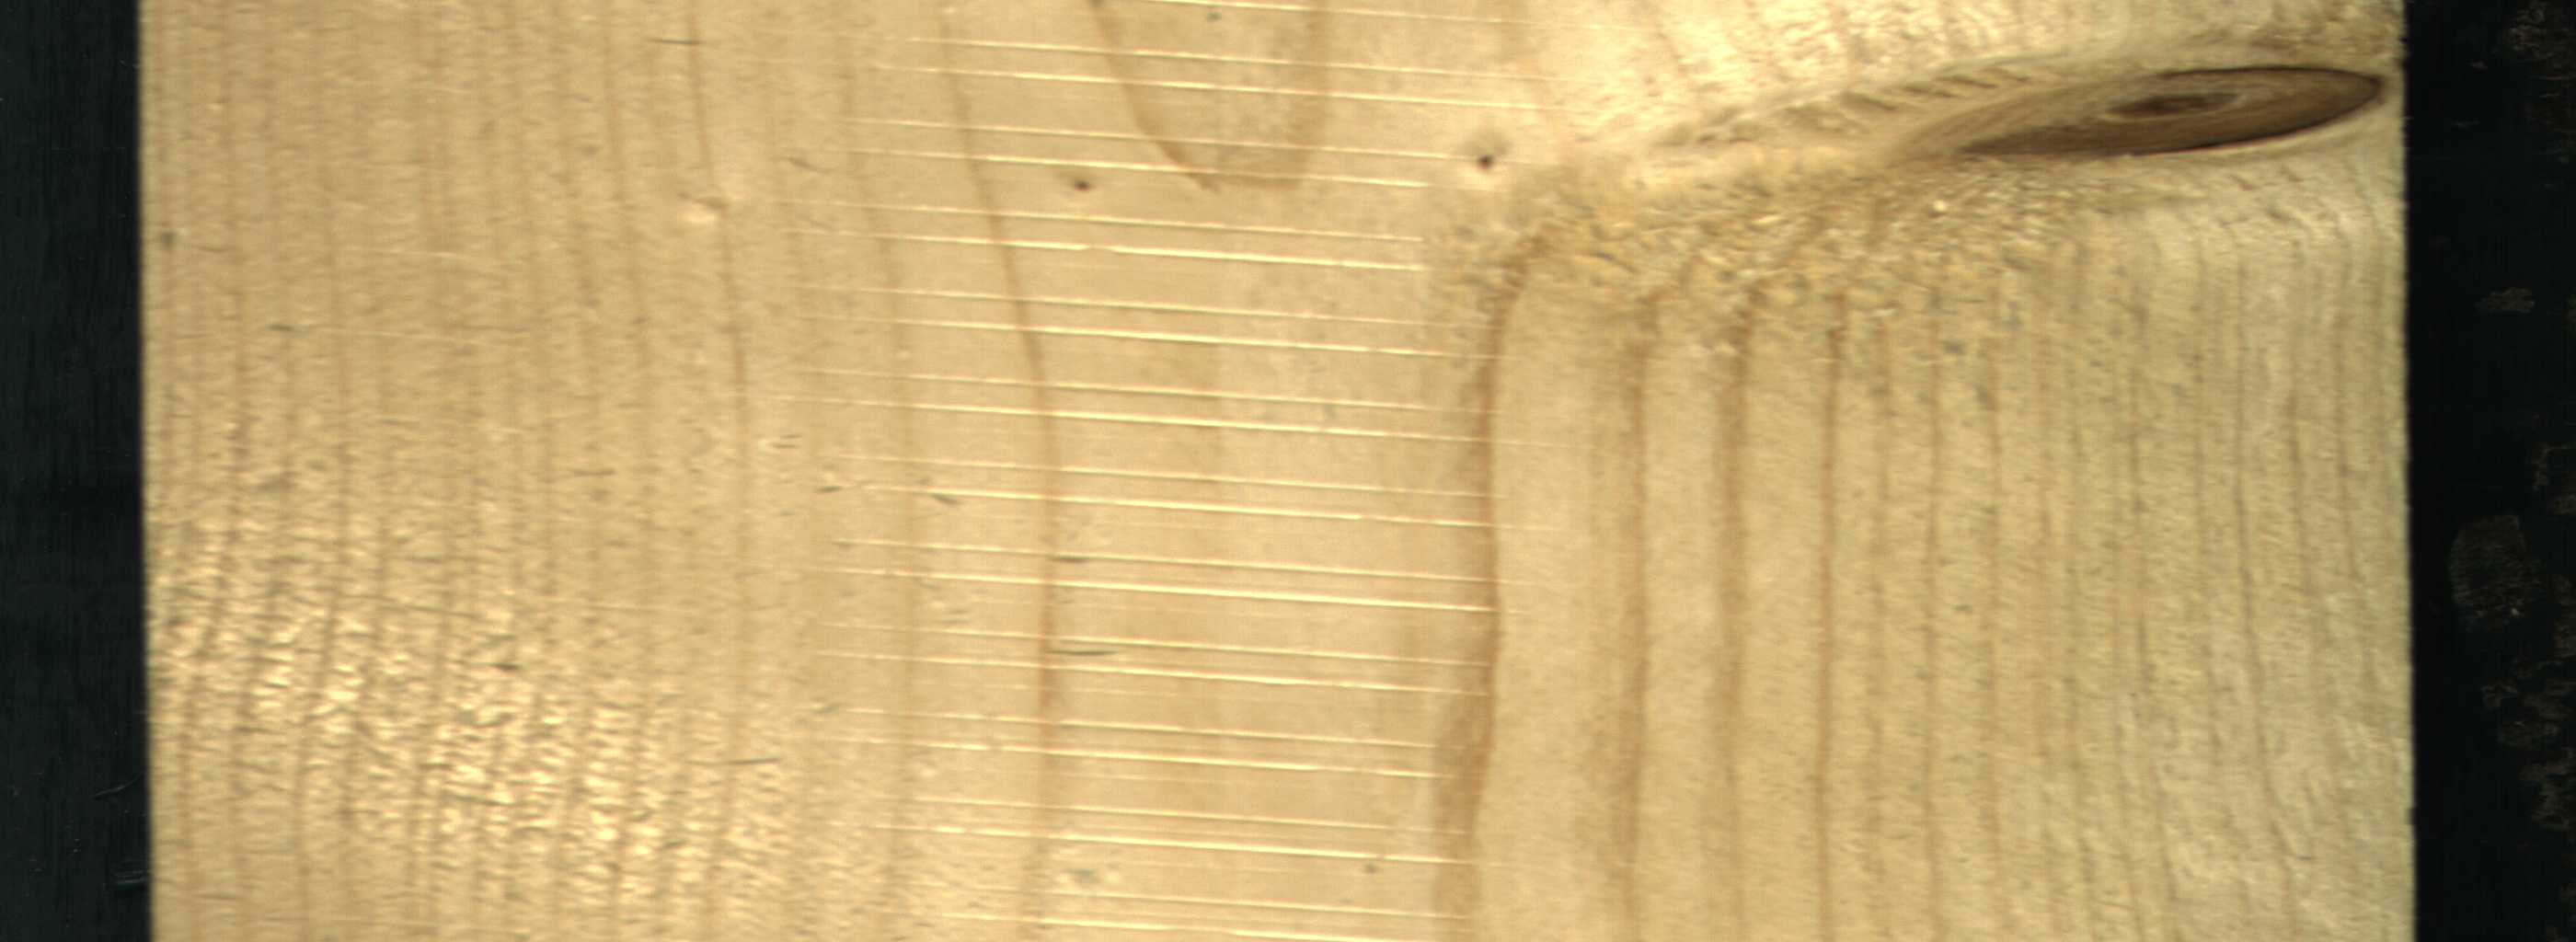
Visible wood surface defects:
Live_Knot